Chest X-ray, AP view. Patient: 57 years old, sex F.
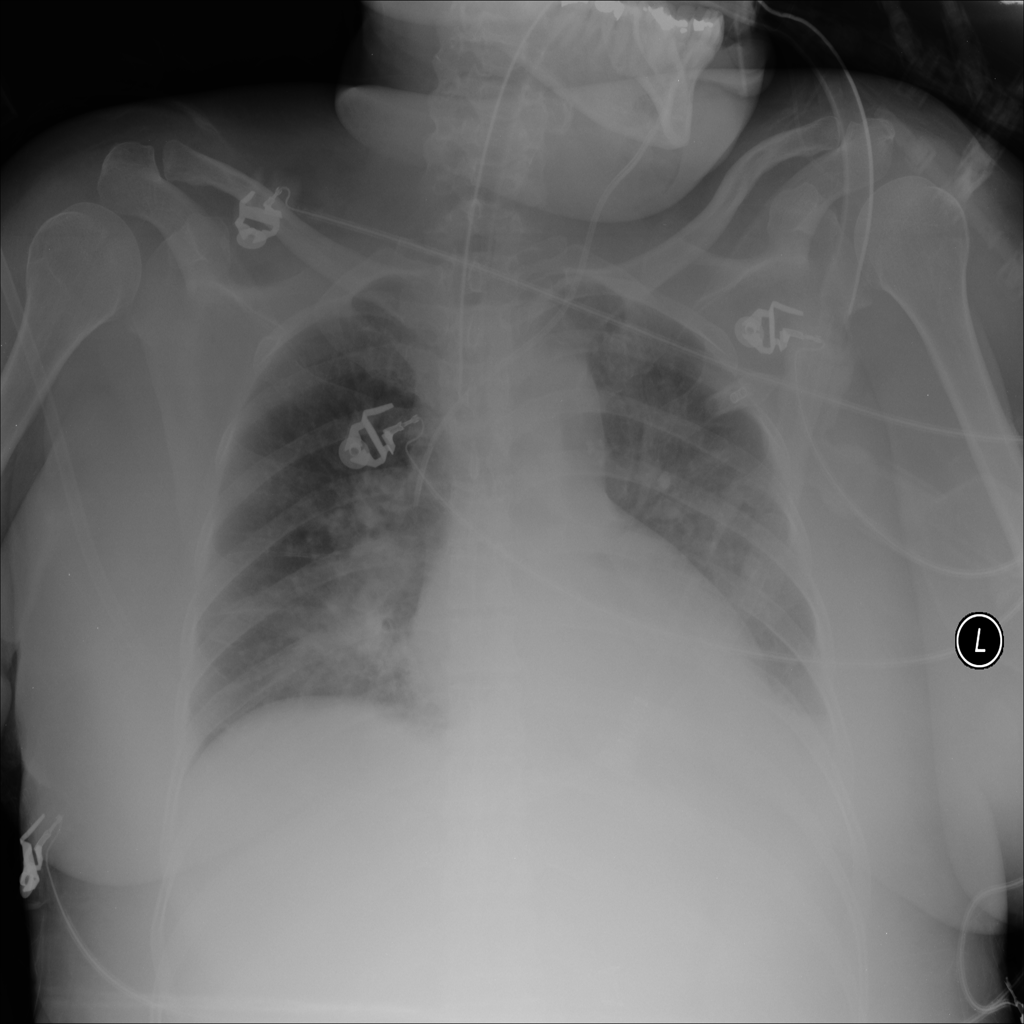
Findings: Infiltration